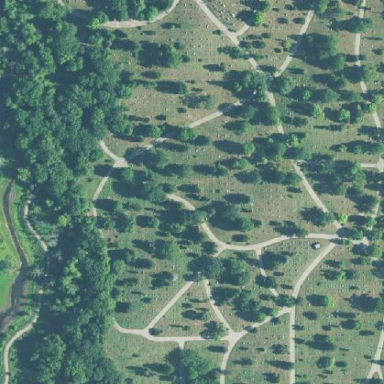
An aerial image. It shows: Cemetery.